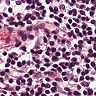
Metastatic tissue present: no